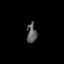
Tissue: lung
Cell type: Others
Senescence score: 0.1932
Nuclear area (px): 189
Mean DAPI intensity: 90.365